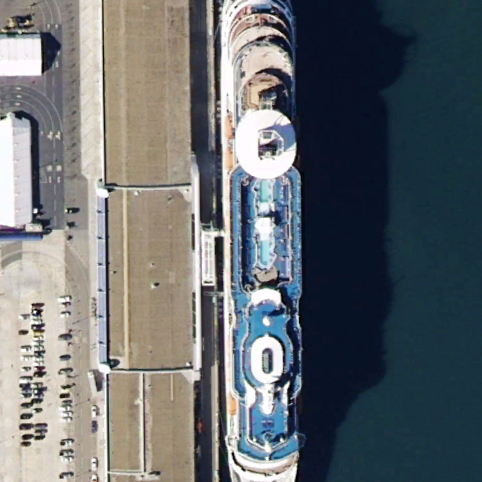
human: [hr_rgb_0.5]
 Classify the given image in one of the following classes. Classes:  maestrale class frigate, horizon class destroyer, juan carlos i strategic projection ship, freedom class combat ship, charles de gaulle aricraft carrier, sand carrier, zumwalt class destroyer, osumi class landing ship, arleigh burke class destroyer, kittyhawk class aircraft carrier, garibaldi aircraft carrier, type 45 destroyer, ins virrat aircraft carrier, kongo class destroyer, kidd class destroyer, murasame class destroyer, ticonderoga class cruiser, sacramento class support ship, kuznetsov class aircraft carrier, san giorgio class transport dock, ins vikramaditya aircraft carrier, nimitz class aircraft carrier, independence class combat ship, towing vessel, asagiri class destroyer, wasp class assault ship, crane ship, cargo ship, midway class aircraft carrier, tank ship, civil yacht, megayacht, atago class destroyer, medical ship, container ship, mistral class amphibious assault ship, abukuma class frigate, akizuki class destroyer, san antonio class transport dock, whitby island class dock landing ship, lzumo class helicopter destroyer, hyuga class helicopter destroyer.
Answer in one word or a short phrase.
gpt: Megayacht